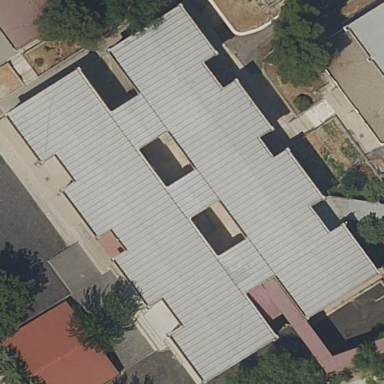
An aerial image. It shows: School building.